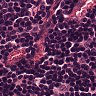
Metastatic tissue present: no